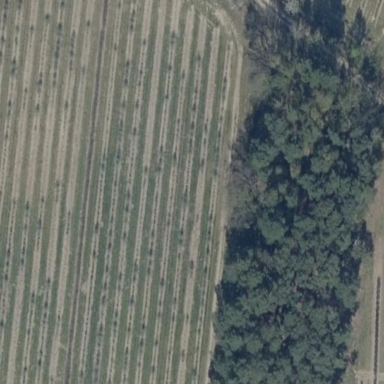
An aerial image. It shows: Forest area dominated by needle-leaved trees.